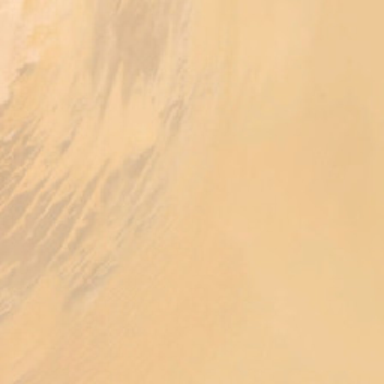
Some ripples are part of well distributed sand .